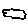
Label: cloud